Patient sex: M
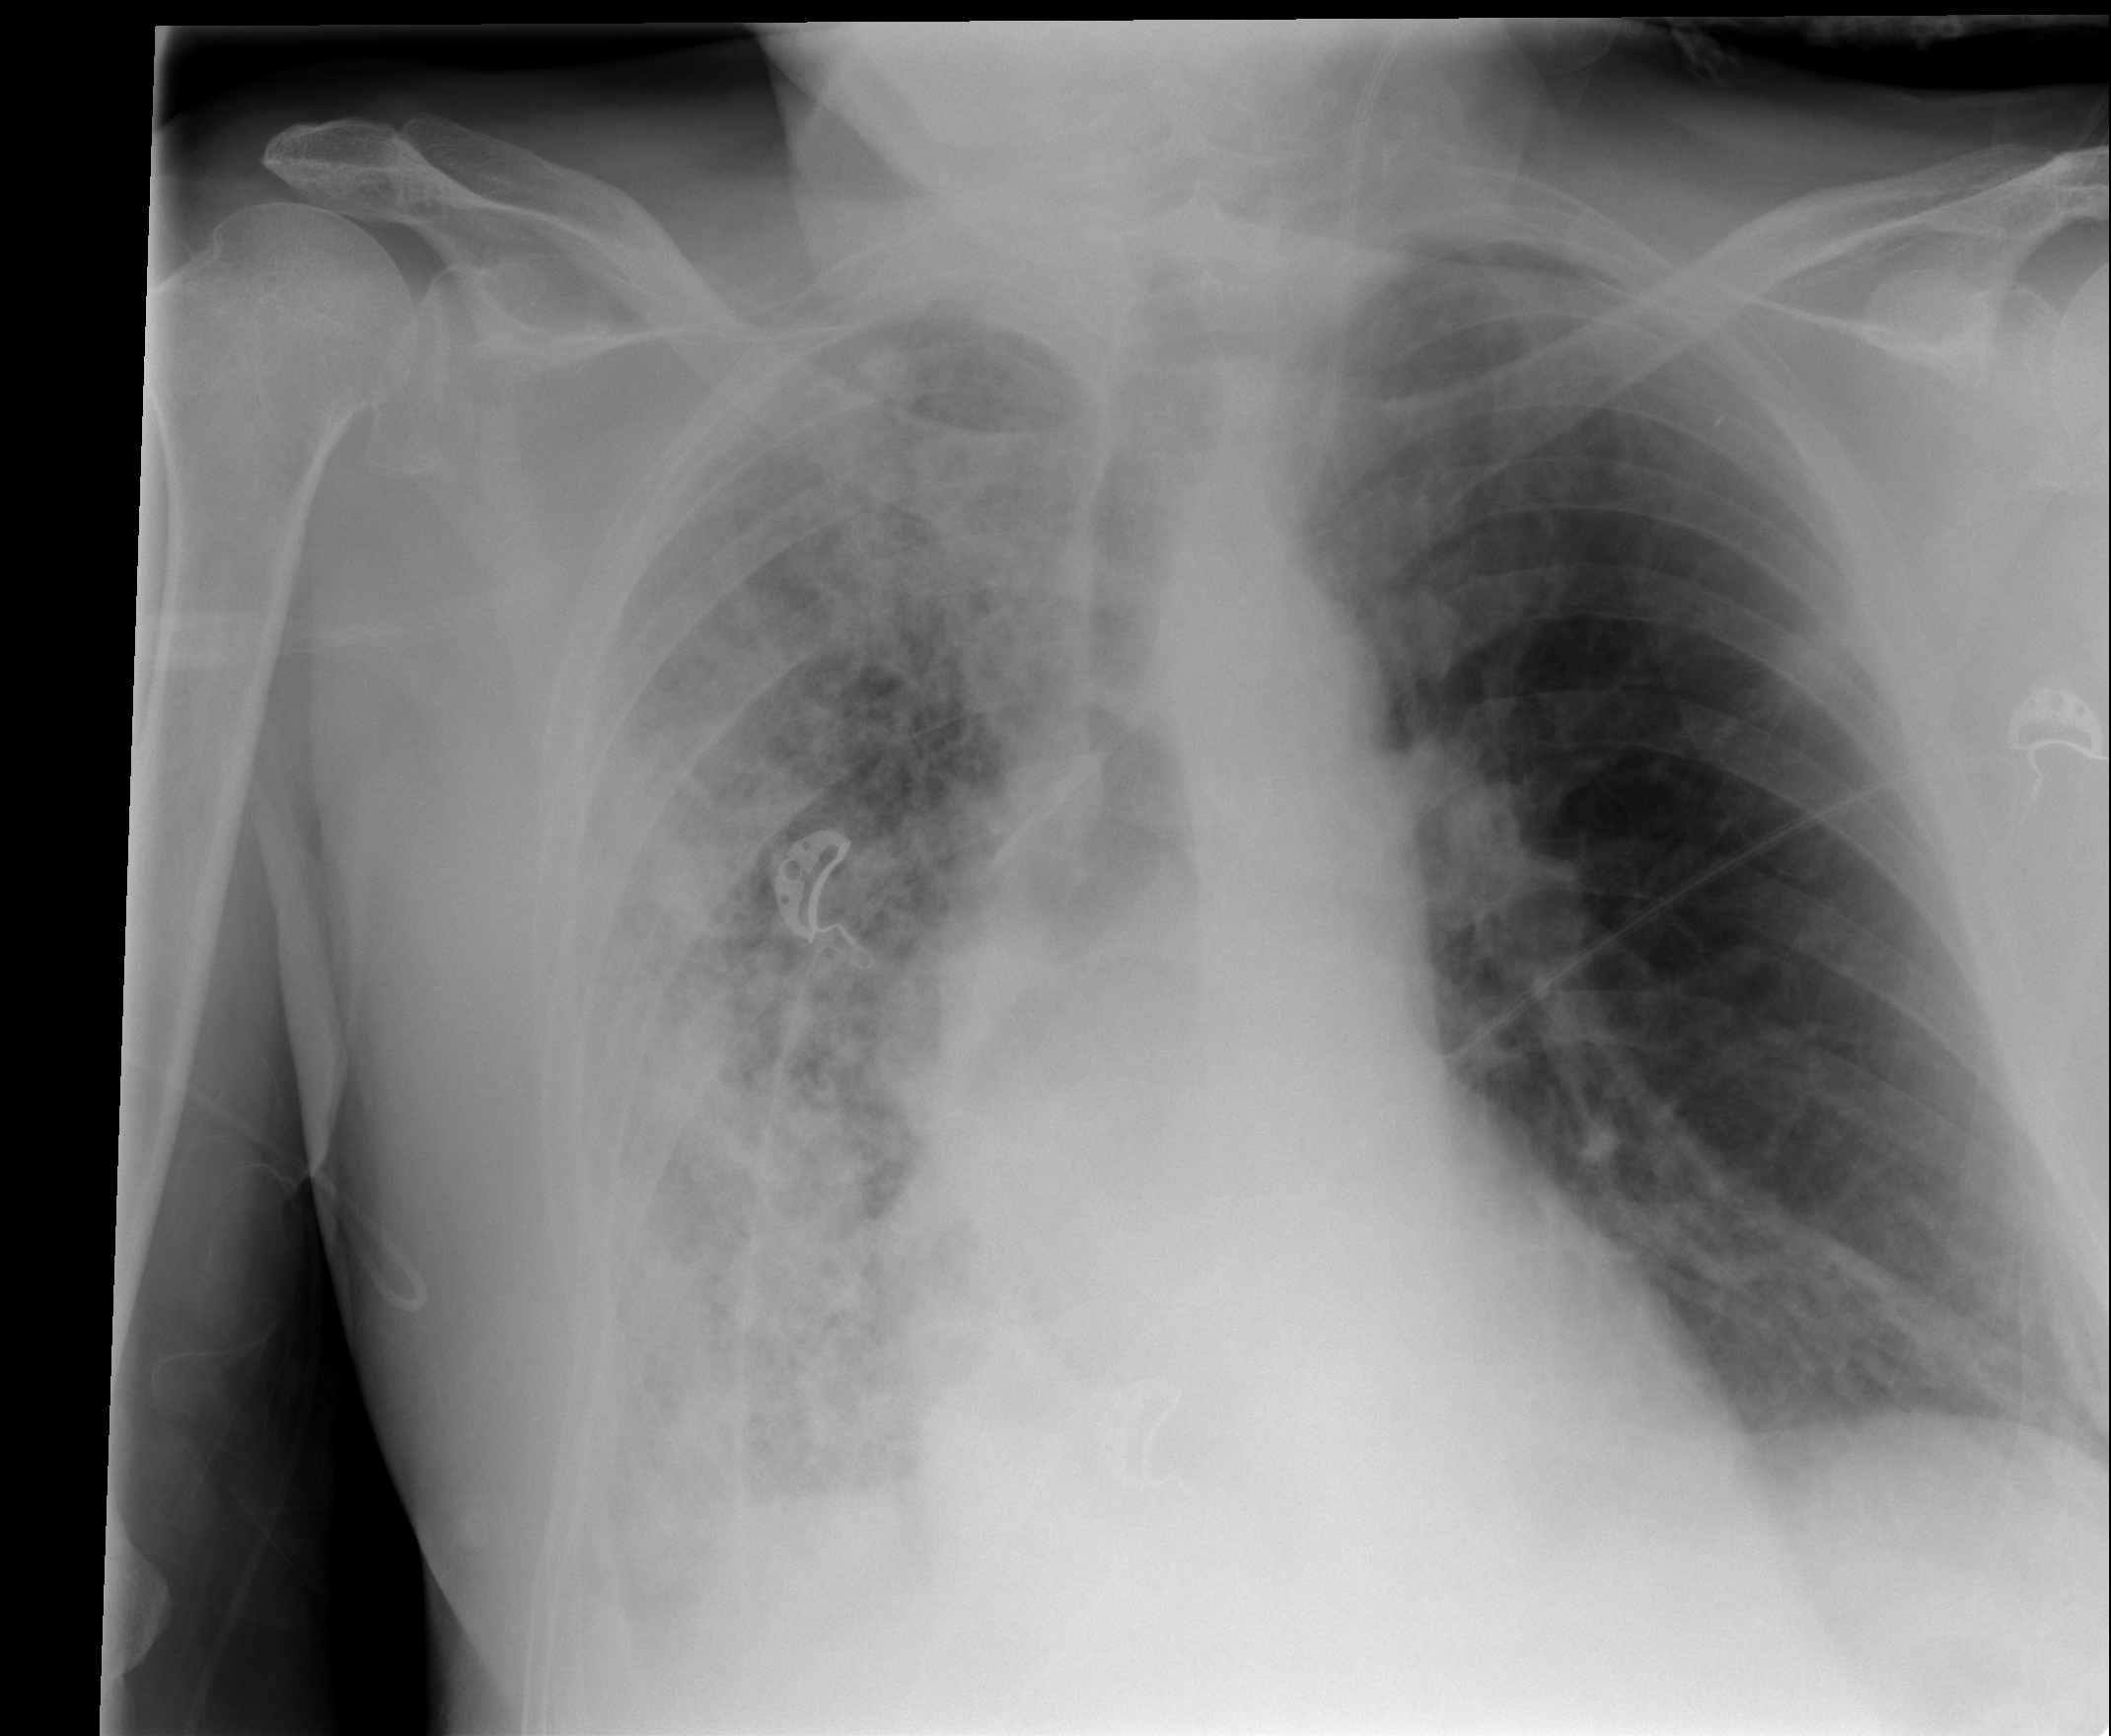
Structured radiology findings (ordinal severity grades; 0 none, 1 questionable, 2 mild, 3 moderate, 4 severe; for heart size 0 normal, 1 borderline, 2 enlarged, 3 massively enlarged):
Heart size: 0
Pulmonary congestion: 0
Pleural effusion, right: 2
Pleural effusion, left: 0
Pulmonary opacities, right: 4
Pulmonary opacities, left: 0
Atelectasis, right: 3
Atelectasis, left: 0